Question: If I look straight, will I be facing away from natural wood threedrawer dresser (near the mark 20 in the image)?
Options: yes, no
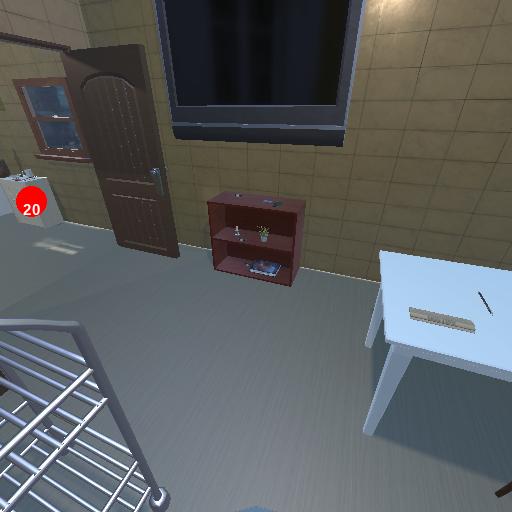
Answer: yes